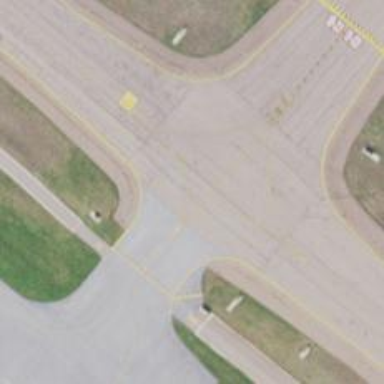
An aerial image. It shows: Image of taxiway at airport.